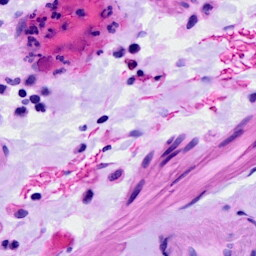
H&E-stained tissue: Ovarian